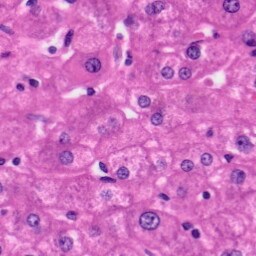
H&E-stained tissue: Liver